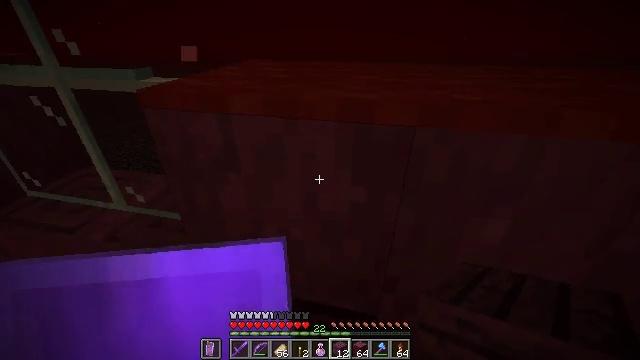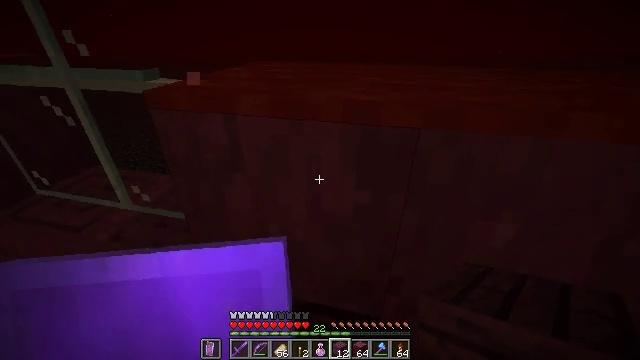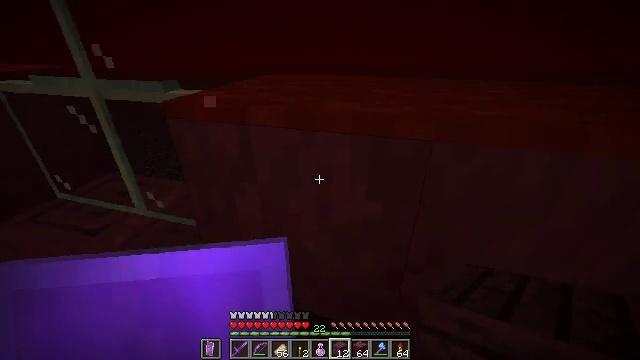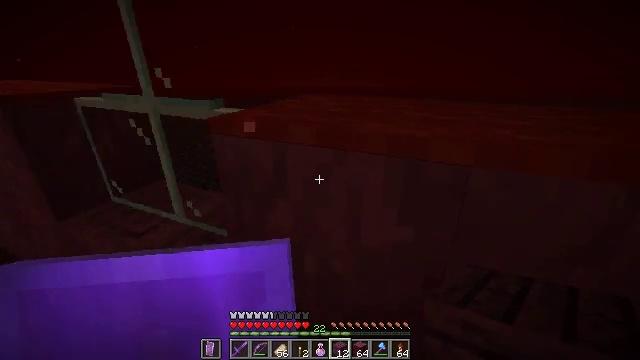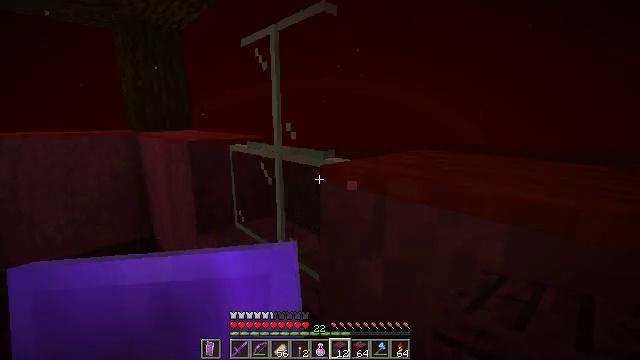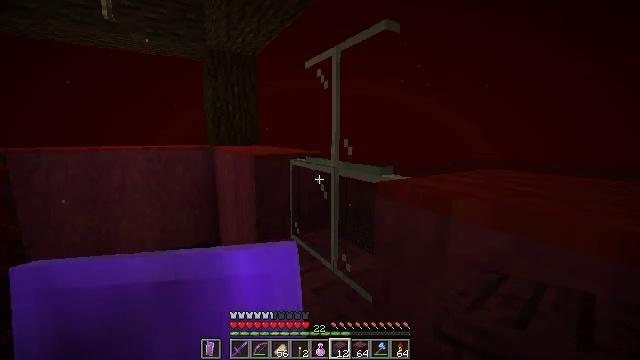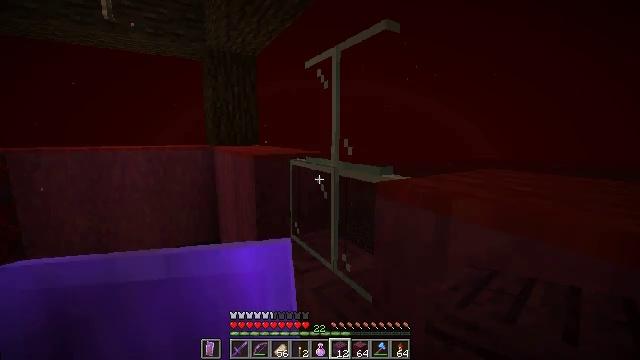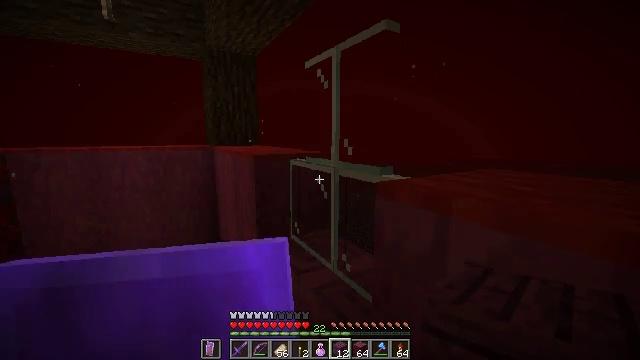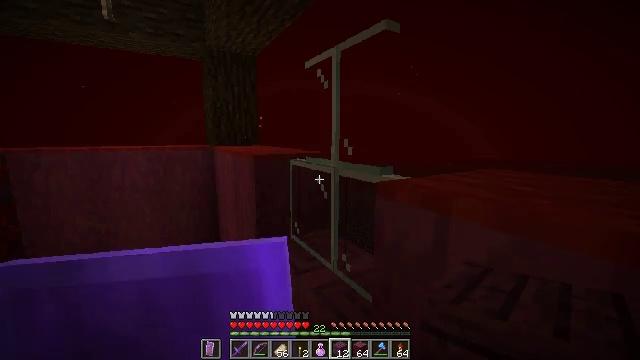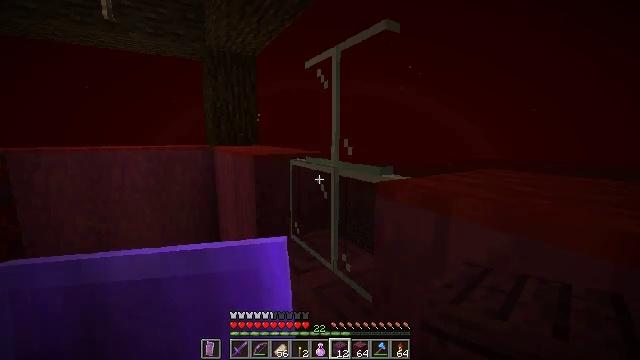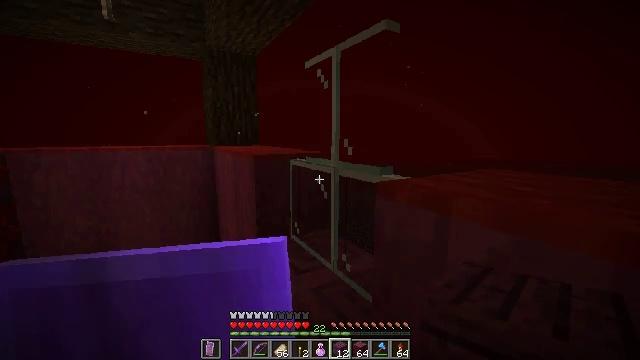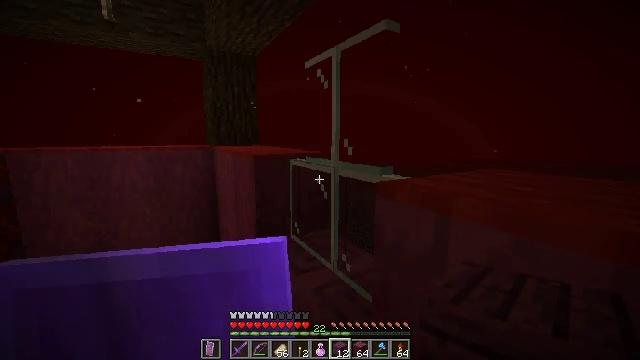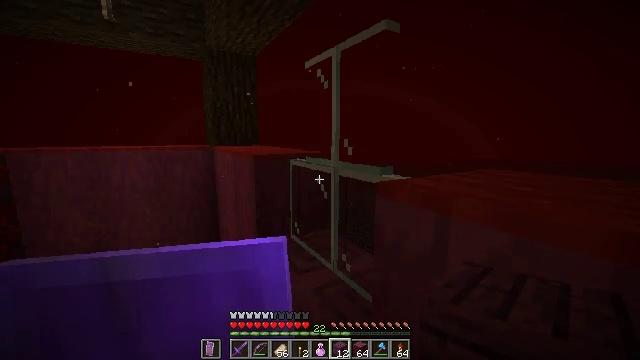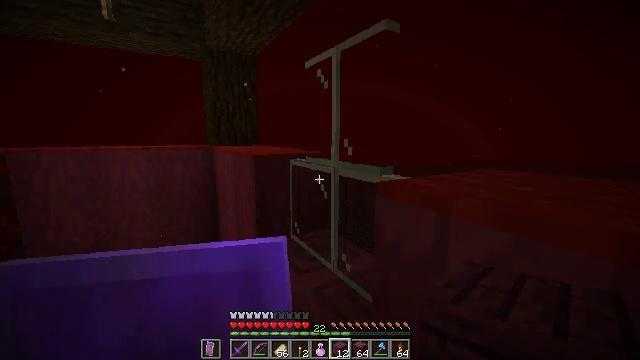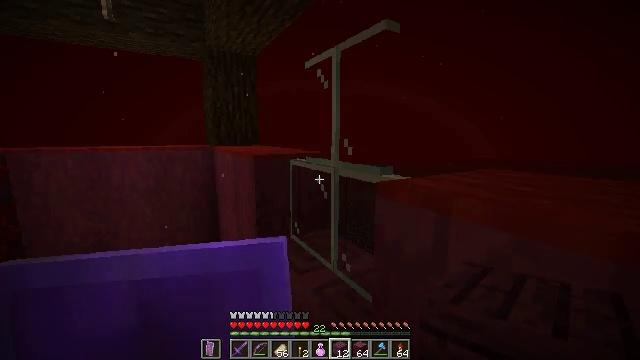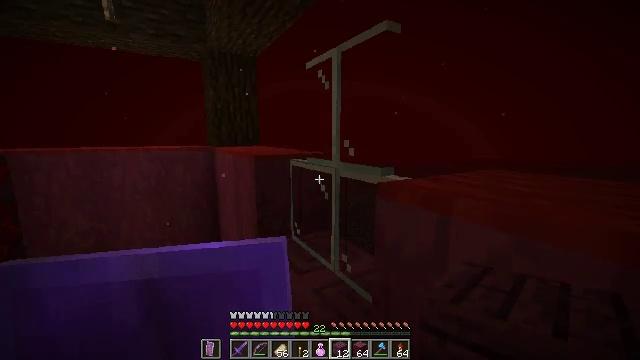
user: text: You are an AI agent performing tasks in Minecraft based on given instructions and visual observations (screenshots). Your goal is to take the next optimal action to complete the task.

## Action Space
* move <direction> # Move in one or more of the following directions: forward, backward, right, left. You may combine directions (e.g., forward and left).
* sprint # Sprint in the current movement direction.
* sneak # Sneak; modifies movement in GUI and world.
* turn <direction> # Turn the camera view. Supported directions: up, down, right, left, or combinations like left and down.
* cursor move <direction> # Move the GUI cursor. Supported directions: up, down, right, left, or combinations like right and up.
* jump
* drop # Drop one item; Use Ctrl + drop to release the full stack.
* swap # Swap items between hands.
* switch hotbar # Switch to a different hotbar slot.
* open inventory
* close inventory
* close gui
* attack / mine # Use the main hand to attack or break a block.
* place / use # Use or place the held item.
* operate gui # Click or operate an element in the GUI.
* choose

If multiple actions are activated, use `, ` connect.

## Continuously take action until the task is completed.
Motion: motion action
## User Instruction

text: Break the red carpet to collect it.
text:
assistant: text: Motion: sneak, turn left
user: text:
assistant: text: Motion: sneak, turn left and up
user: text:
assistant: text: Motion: sneak, turn left and up
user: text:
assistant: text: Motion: sneak, turn left and up
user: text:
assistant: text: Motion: sneak, turn left and up
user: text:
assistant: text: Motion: sneak
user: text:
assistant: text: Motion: sneak
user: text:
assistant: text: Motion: sneak
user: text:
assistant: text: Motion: sneak
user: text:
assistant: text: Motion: sneak
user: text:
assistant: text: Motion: sneak
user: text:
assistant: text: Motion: sneak
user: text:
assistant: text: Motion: sneak
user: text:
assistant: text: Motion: sneak
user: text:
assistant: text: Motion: sneak
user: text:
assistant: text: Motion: sneak
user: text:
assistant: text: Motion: sneak
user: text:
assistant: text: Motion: sneak
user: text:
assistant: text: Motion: sneak
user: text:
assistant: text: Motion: sneak
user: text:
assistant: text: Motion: sneak, turn left and down
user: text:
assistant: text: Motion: move forward, sneak, turn left and down
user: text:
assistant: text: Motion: move forward, sneak, turn left and down
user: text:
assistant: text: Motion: move forward, sneak
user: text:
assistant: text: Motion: move forward, sneak
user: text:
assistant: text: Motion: move forward, sneak, turn left
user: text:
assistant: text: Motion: move forward, sneak, turn left
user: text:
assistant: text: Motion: move forward, sneak
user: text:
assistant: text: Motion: move forward, sneak
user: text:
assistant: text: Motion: move forward, sneak